Interaction volume radius: 5 \u00c5
Interaction volume height: 20 \u00c5
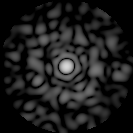
Disorder parameter: 0.8577